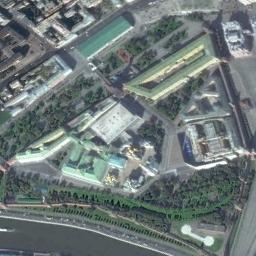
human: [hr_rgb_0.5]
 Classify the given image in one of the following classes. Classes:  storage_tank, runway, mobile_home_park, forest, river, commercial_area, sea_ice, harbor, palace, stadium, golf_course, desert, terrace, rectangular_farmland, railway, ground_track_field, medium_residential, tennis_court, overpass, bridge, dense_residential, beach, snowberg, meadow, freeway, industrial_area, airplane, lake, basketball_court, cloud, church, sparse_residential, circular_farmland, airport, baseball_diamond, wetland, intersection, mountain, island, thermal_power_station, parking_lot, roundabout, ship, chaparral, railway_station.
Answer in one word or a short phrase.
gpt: palace